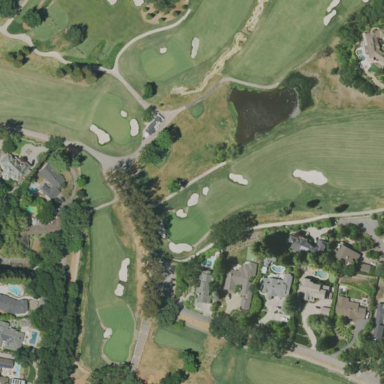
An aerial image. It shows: Scenic golf fairway.